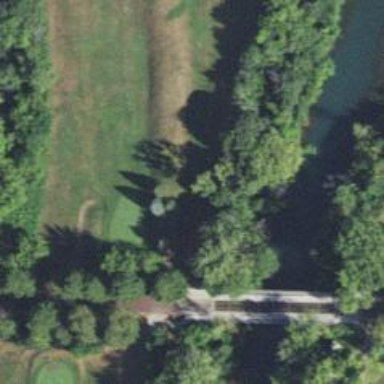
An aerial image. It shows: Path used for both walking and golf.